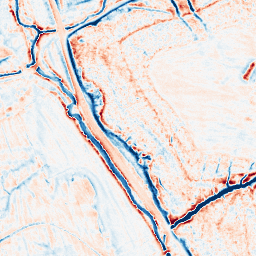
Category: edge_preserving
Decomposition family: anisotropic_diffusion
Decomposition parameters: iterations: 20
kappa: 10
gamma: 0.2
Upsampling method: bspline
Upsampling parameters: scale: 2
Upsampling scale: 2